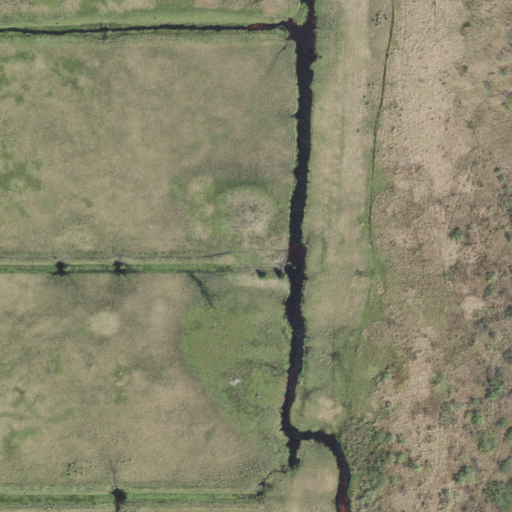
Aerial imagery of mountain in Florida named Mulberry Mound containing pasture, woody wetlands, herbaceous wetlands, and open water